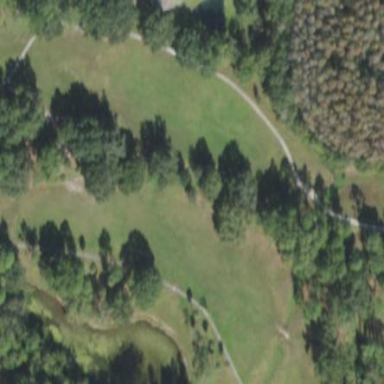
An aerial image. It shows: Golf fairway surrounded by grass.